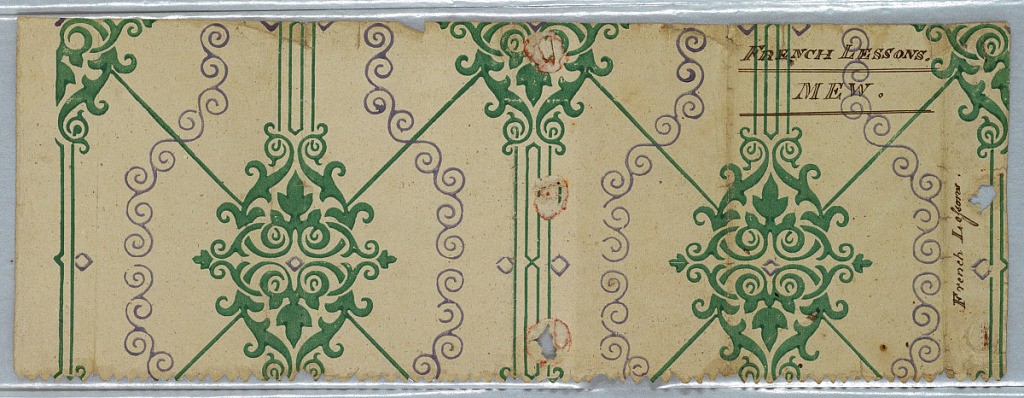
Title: Sidewall
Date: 1830–40
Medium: Block-printed on handmade paper
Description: Full width of paper with diagonal squares composed of green lines, with large pseudo-anthemion motifs at points of intersection. Secondary of violet scrolls in vertical meander. Printed in green and violet on ungrounded paper. Formerly used as a book cover.